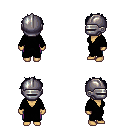
a pixel art fantasy rpg character, female body template, human, tanned skin, black robe, magenta pants, raven bedhead hairstyle, metal helm, four views (front, back, left, right), 2x2 character sprite sheet, small pixel art, hard edges, no anti-aliasing